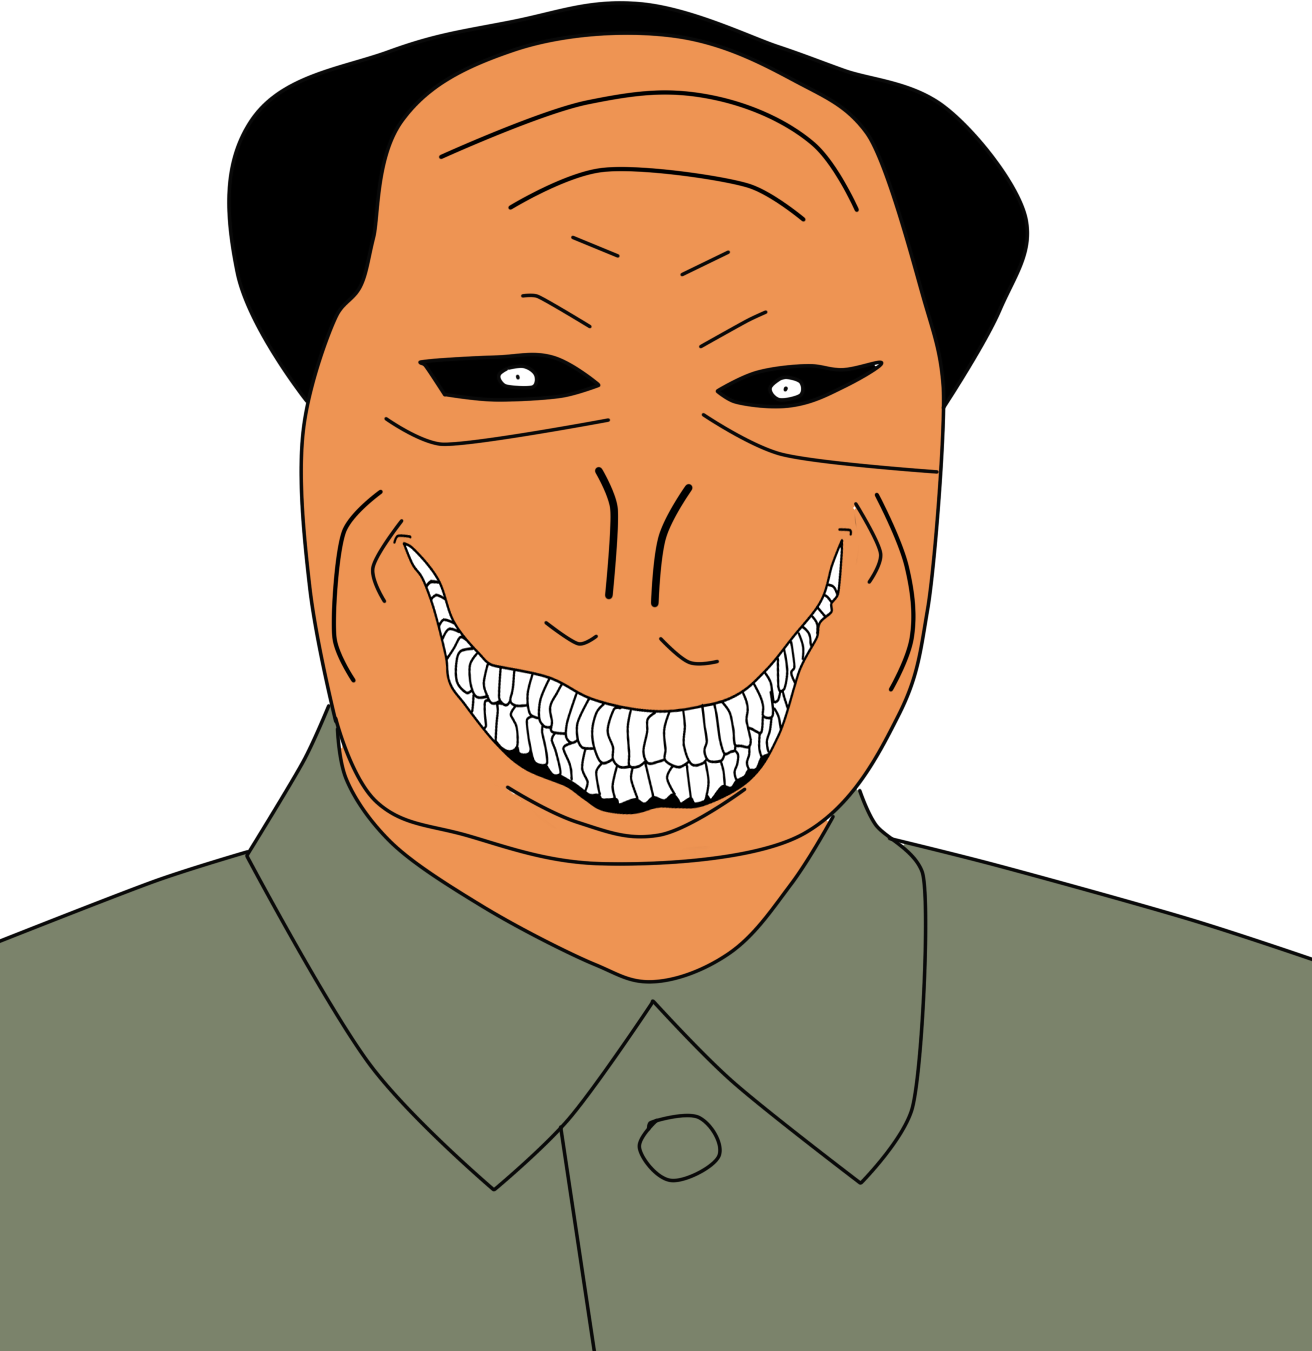
Label: 5_Oomer